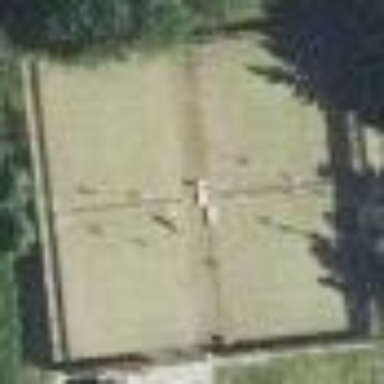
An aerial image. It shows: Tennis court on the leisure land pitch.